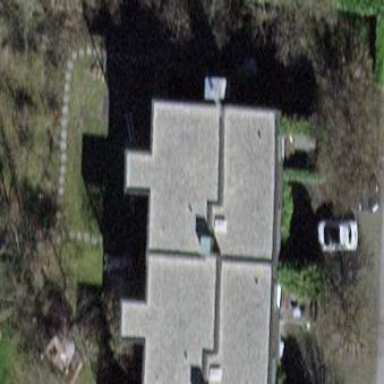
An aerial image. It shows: Semidetached house.